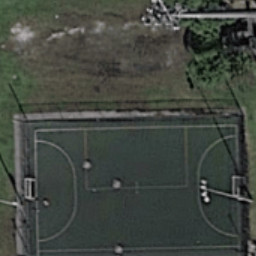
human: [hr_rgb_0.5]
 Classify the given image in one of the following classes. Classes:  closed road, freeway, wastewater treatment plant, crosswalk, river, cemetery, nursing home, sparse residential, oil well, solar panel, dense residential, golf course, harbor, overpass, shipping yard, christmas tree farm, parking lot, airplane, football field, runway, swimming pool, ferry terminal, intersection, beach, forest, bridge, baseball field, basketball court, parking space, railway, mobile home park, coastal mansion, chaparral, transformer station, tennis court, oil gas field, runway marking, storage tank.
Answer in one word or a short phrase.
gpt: basketball court